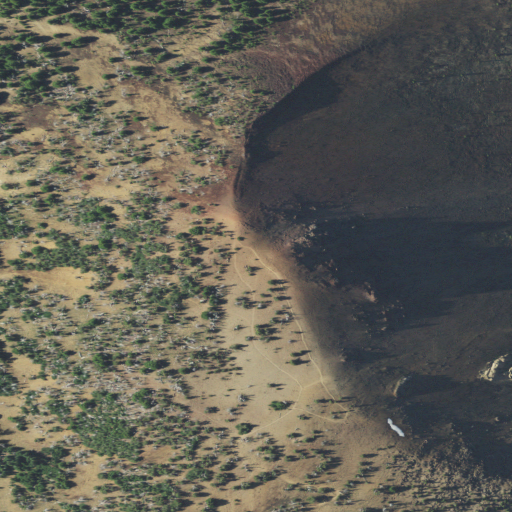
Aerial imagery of mountain in Oregon named Tumalo Mountain containing barren land, evergreen forest, and shrub